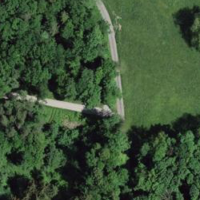
EUNIS habitat code: 25
Species observed at this site:
Prunus padus